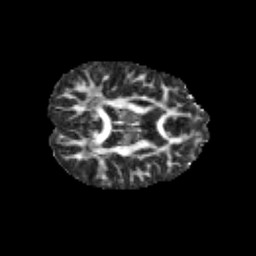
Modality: FA
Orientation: axial
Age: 11
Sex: male
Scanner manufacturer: siemens
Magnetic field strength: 3 T
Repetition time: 3.8 s
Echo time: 0.07 s